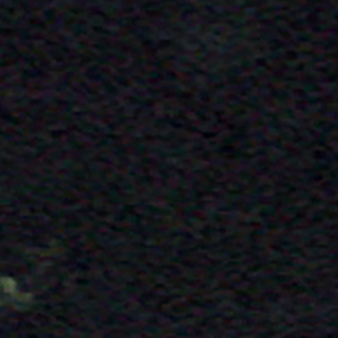
Label: other